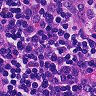
Metastatic tissue present: no